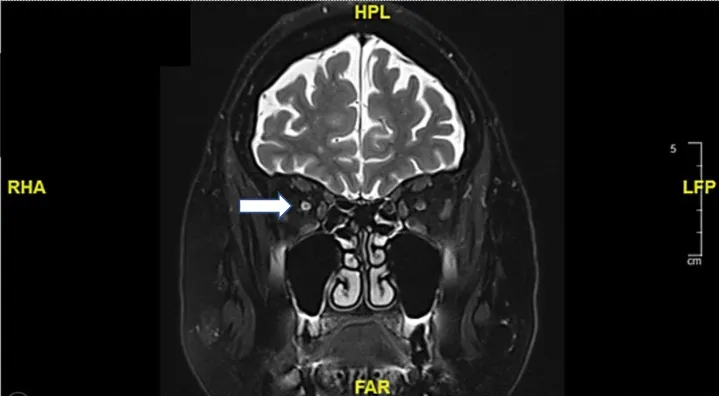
Coronal T2-weighted magnetic resonance imaging (MRI): Increasing cerebrospinal fluid (CSF) signal along the left optic nerve with continued minimal contrast uptake (white arrow).
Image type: radiology (mri)